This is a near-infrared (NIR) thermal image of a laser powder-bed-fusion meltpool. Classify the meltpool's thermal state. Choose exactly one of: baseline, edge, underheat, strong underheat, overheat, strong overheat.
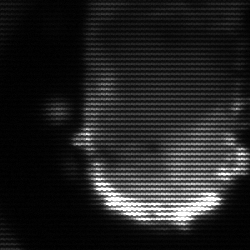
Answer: baseline